Question: I've got a ViewPager (backed by a AbstractBrowsePagerAdapter) composed of Fragments. Each fragment inflates a layout with a SwipeRefreshLayout as the root. I've recently updated to the support-v4:21.0.0 library. The new SwipeRefreshLayout uses a circle progress bar instead of the linear vertical progress bar as shown on the screenshot below.
When I pull to refresh, swipe right, create a new fragment in the ViewPager at the same index as the one where I pulled to refresh and then go to that new Fragment, the previous view still appears on top of my new content.

As you can see on the screenshot, the "empty directory" textview and the "circle progressbar" are still appearing from the previous fragment that was destroyed.
1. This only occurs when the SwipeRefreshLayout is in the loading state (the loader is displayed on the screen)
2. This doesn't occur with the previous version of the SwipeRefreshLayout
3. The hierarchyviewer tool doesn't work when the bug occurs. It works before, it works if i restart the application but doesn't work when in the bugging state.
4. When I'm dumping the view with DDMS, the views from the previous fragment don't appear.
This seems like a bug in the new SwipeRefreshLayout but I couldn't find anybody having the same issue and it doesn't seem to be reported on <URL>
I'm looking for a workaround, forcing the views from the former fragment to be removed for good.
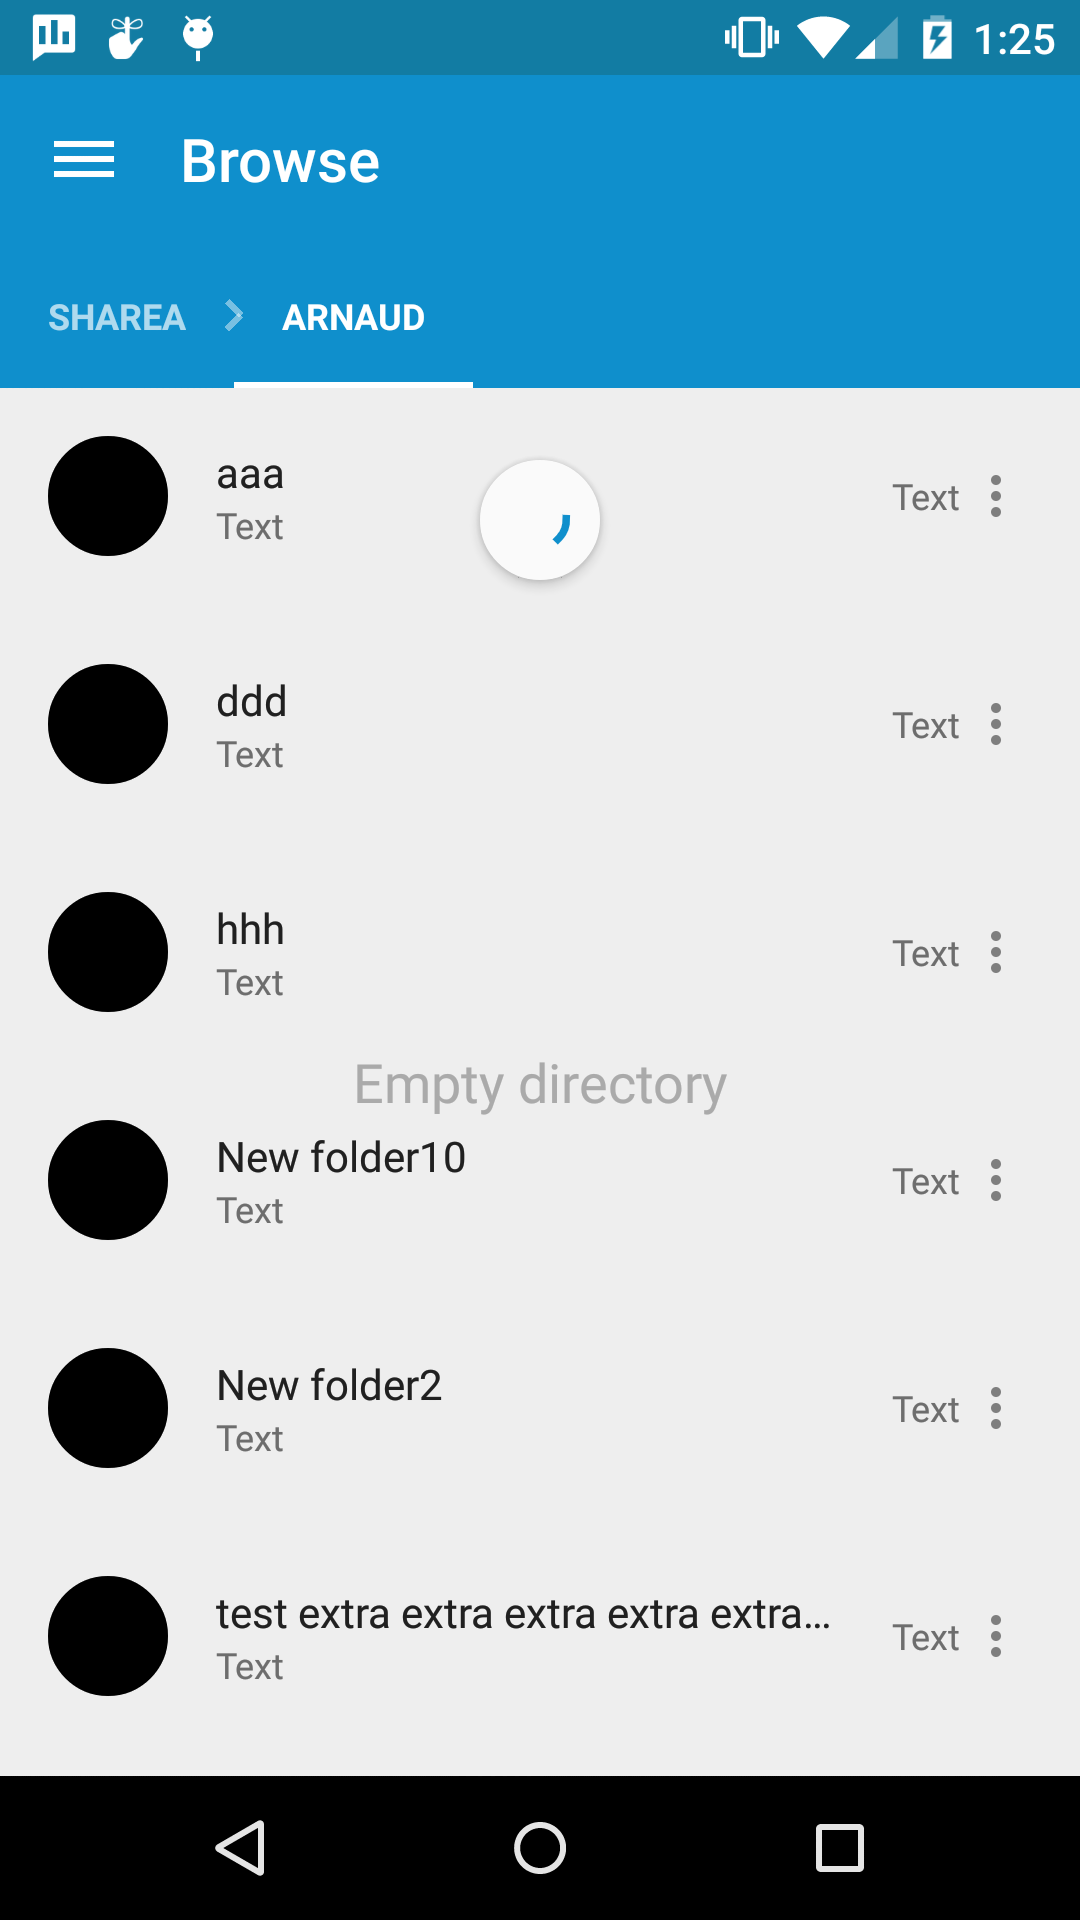
Answer: I was able to solve this issue by calling clearAnimation() on the onPause() method of my Fragment
'''
@Override
public void onPause() {
swipeLayout.clearAnimation();
super.onPause();
}
'''